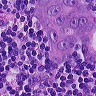
Metastatic tissue present: yes